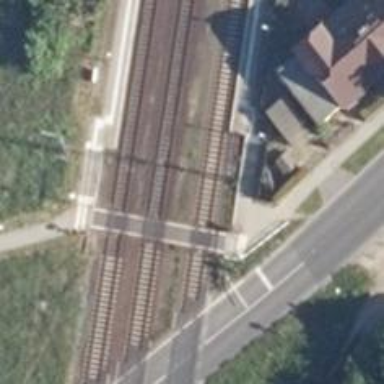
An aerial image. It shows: Railway signal.